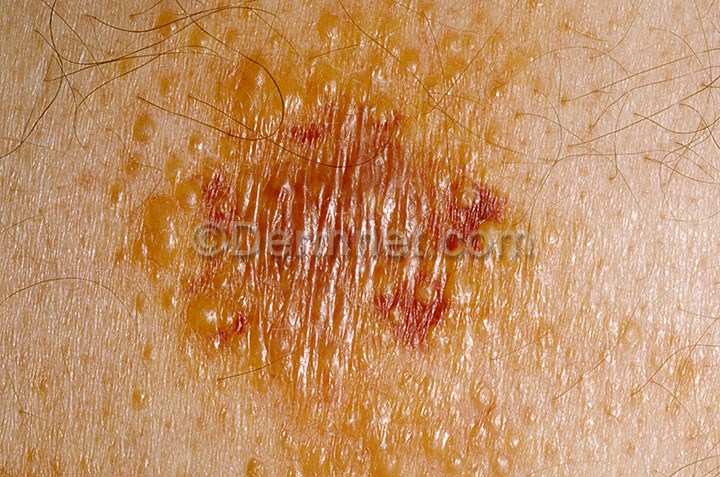
Disease: Systemic Disease